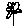
Label: flower